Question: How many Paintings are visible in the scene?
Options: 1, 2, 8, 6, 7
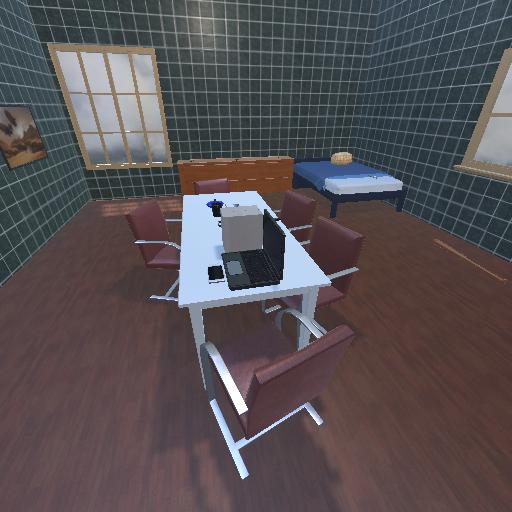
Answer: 1